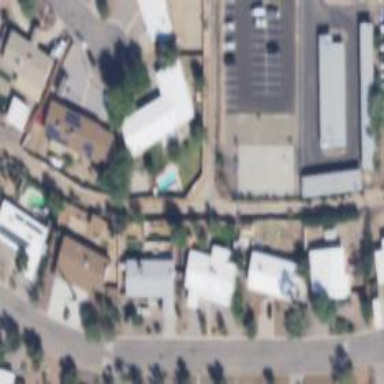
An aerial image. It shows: Alley classified as service road.